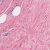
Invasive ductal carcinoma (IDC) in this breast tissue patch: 0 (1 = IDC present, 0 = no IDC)